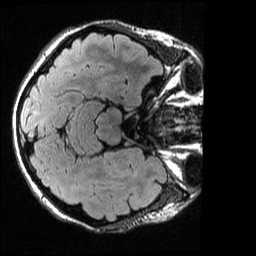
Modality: T2w
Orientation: axial
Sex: female
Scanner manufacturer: ge
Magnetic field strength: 3 T
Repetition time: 6 s
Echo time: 0.1256 s